Question: How could I have the similar graph as the graph below in R.

The data set format is
'''
Ld.L 2.5
Ld.p 2
Ap.n 0.67
Ap.m 1.5
...
'''
Collumn 1 is variables (e.g., Ld.L) and collumns 2 is doffirences
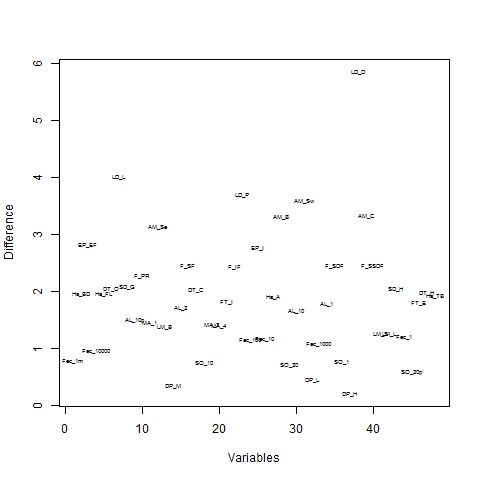
Answer: One way would be that you want to add another column for 'variable' to specify position on x-axis. The following sample data has three columns.
'''
foo <- data.frame(letters = c("Ld.L", "Ld.p", "Ap.n", "Ap.m"),
variable = c(5, 10, 7, 1),
difference = c(2.5, 2, 0.67, 1.5),
stringsAsFactors = FALSE)
# letters variable difference
#1 Ld.L 5 2.50
#2 Ld.p 10 2.00
#3 Ap.n 7 0.67
#4 Ap.m 1 1.50
'''
If you use 'ggplot2', you could do something like this.
'''
ggplot(data= foo, aes(x = variable, y = difference, label = letters)) +
geom_text(size = 6)
'''

If you have the names as rownames, you could do something like this.
'''
foo2 <- data.frame(variable = c(5, 10, 7, 1),
difference = c(2.5, 2, 0.67, 1.5))
rownames(foo2) <- c("Ld.L", "Ld.p", "Ap.n", "Ap.m")
ggplot(data= foo2, aes(x = variable, y = difference, label = rownames(foo2))) +
geom_text(size = 6)
'''